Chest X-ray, PA view. Patient: 63 years old, sex M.
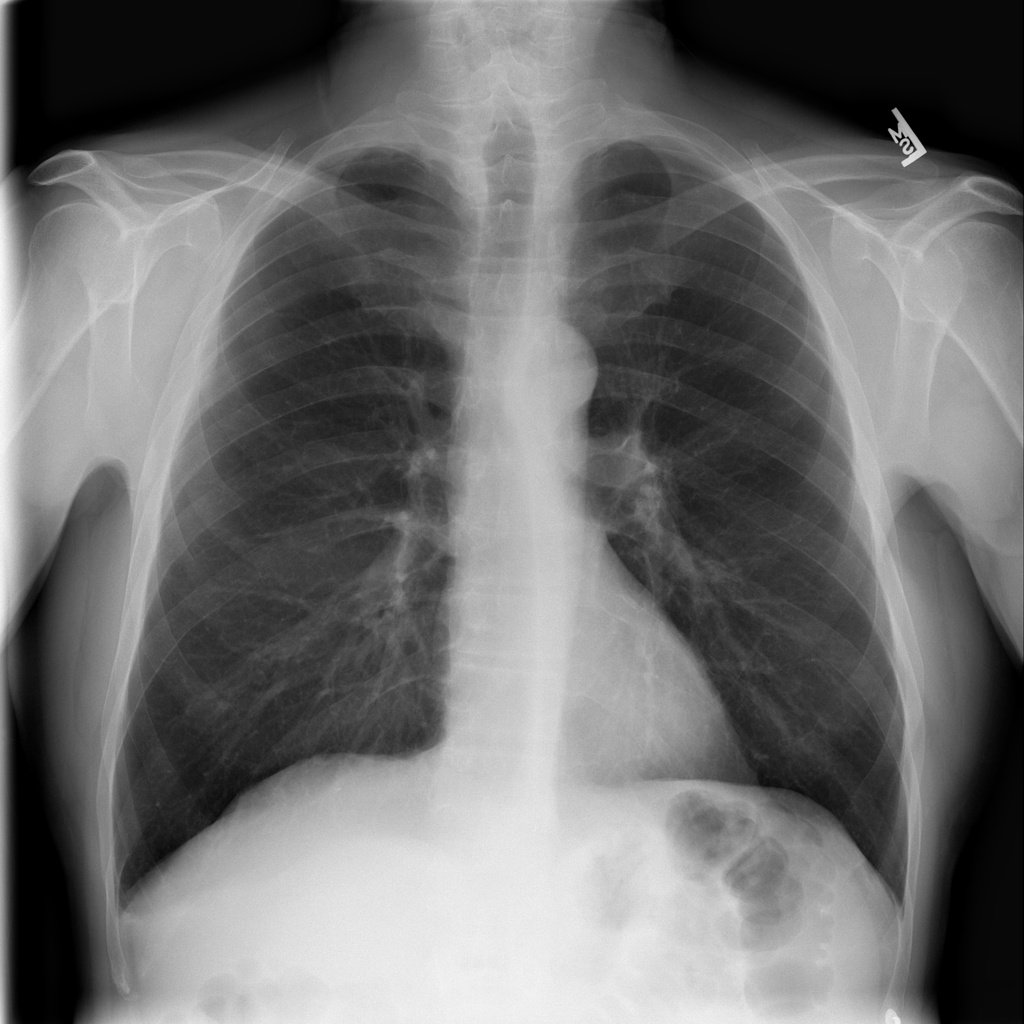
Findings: No Finding